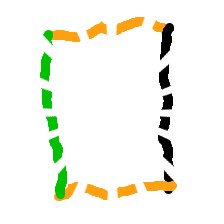
Shape: rectangle